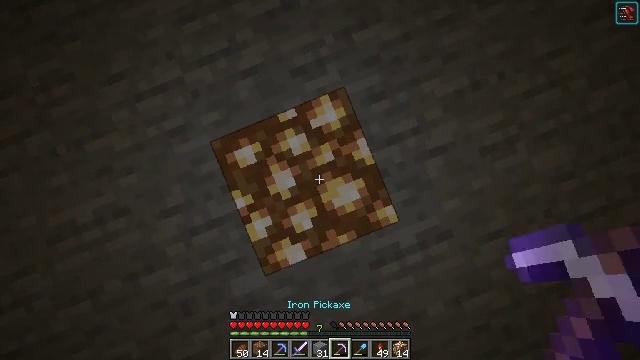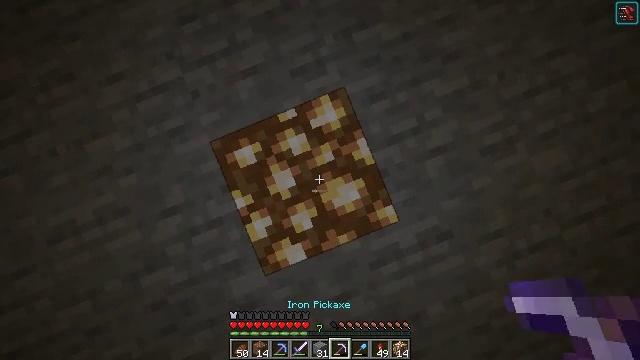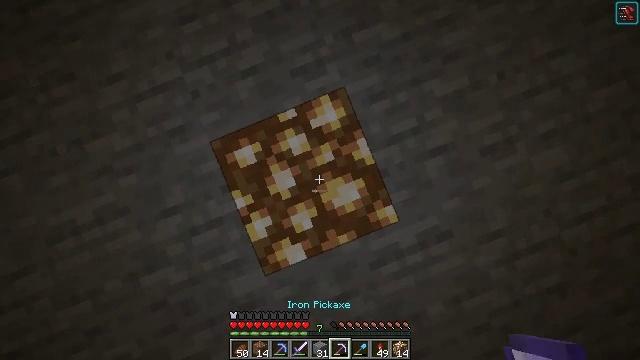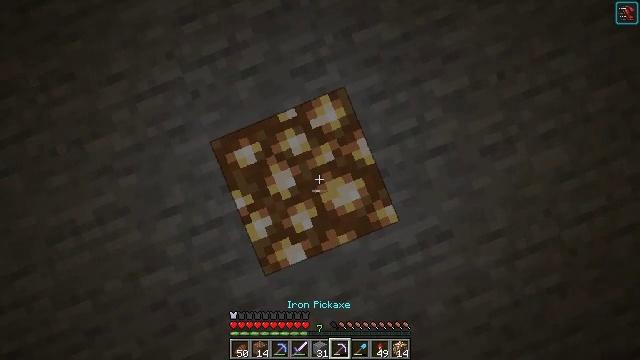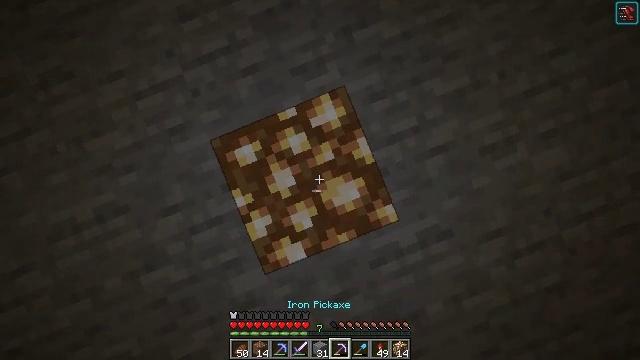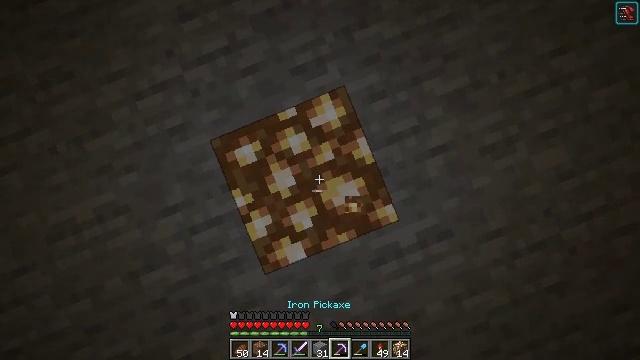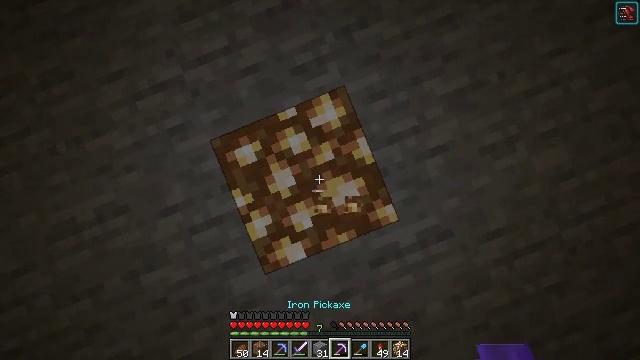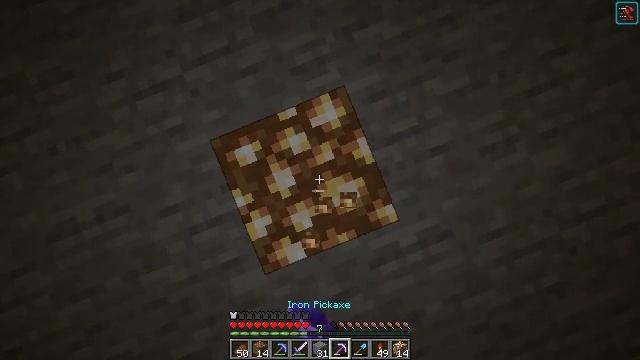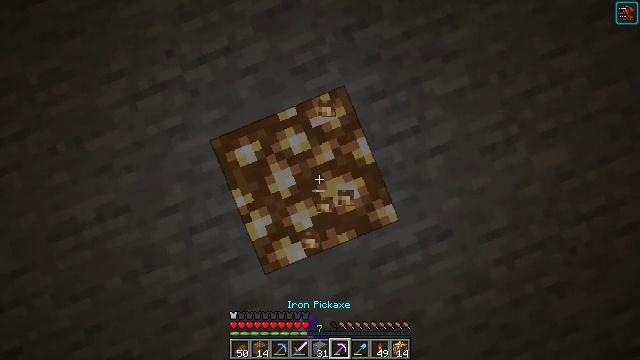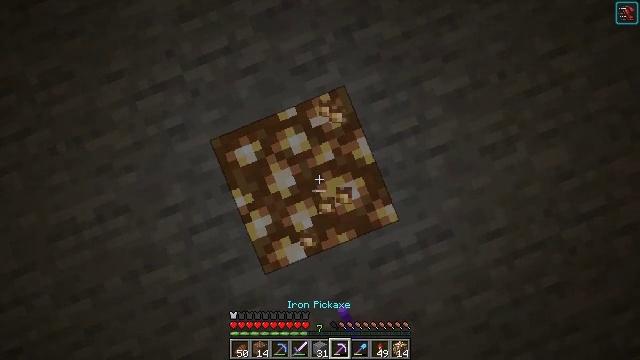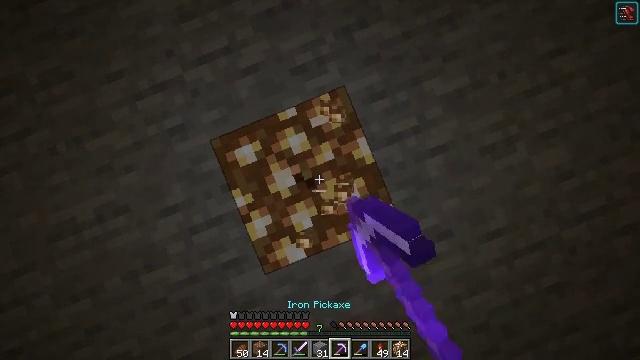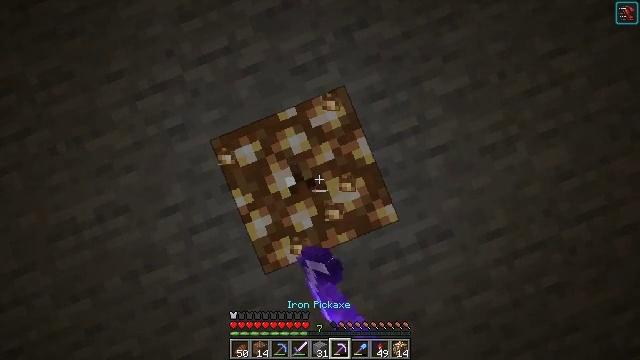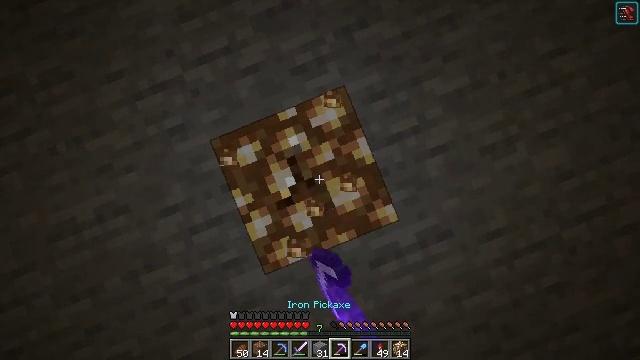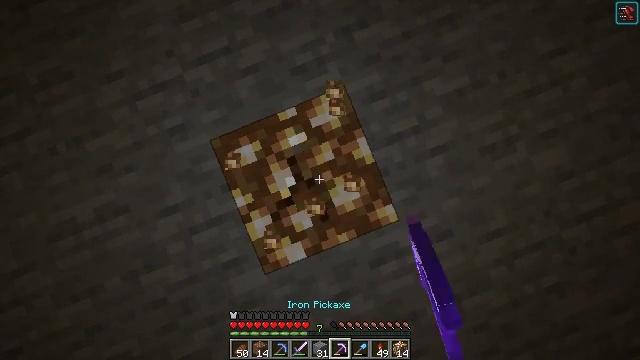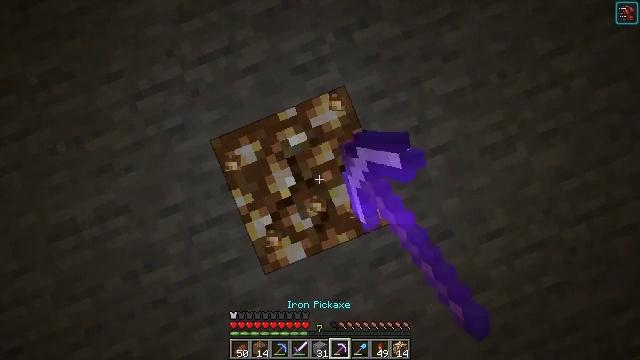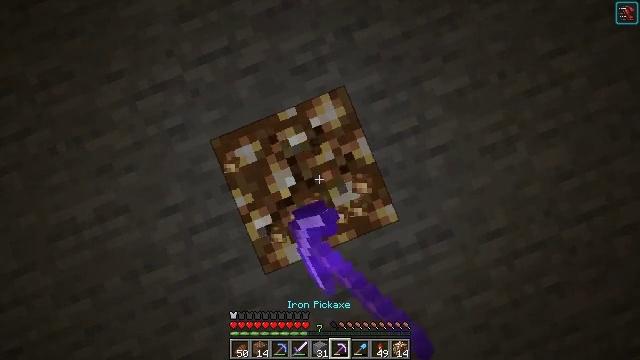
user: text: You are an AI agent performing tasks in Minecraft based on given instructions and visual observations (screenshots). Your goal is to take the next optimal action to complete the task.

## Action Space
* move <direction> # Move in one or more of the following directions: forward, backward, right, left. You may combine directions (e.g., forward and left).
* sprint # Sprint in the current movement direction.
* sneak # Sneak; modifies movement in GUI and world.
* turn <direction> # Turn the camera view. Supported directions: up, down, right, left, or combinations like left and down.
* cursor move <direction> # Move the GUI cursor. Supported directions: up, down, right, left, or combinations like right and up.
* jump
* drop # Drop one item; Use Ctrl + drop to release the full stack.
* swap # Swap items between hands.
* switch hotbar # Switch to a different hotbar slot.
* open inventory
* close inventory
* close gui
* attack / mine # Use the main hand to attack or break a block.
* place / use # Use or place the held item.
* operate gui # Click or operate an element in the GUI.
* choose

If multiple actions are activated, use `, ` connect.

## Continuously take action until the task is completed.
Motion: motion action
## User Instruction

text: Gather glowstone for crafting.
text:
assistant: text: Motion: no_op
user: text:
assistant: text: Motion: no_op
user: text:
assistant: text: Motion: no_op
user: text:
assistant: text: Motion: no_op
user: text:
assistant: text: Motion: attack / mine
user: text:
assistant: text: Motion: attack / mine
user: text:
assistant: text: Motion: attack / mine
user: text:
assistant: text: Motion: attack / mine
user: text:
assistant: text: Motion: attack / mine
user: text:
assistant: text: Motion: attack / mine
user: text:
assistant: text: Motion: attack / mine
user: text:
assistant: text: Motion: attack / mine
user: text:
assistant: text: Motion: attack / mine
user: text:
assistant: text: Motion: attack / mine
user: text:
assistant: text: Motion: attack / mine
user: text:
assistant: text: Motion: attack / mine
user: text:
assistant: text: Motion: attack / mine
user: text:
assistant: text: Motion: attack / mine
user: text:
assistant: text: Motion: attack / mine
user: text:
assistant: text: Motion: attack / mine
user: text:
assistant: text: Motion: attack / mine
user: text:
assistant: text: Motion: attack / mine
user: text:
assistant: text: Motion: no_op